Question: I've created a 'UITableView' using the presets using the 'UITableViewController' option in the 'New File' dialog. I set the style to grouped using the Interface Builder.
However, the table always shows up in 'plain style'.
The data source consists of two sections with two items each and a section header. It all shows up OK, but the style is wrong. Via 'NSLog' I validated that the style is really set to plain at runtime. Am I missing something?
EDIT: Here my code. As I mentioned the 'NSLog' calls return the expected values.
'''
@implementation EventTableView
@synthesize tableView = _tableView;
- (id)initWithStyle:(UITableViewStyle)style
{
self = [super initWithStyle:style];
return self;
}
- (void)didReceiveMemoryWarning
{
[super didReceiveMemoryWarning];
}
#pragma mark - View lifecycle
- (void)viewDidLoad
{
[super viewDidLoad];
[[self navigationItem] setTitle:@"Events"];
self.clearsSelectionOnViewWillAppear = YES;
NSLog(@"Table view style: %@.", (self.tableView.style == UITableViewStylePlain ? @"Plain" : @"Grouped"));
}
- (void)viewDidUnload
{
[super viewDidUnload];
}
- (void)viewWillAppear:(BOOL)animated
{
[super viewWillAppear:animated];
}
- (void)viewDidAppear:(BOOL)animated
{
[super viewDidAppear:animated];
}
- (void)viewWillDisappear:(BOOL)animated
{
[super viewWillDisappear:animated];
}
- (void)viewDidDisappear:(BOOL)animated
{
[super viewDidDisappear:animated];
}
- (BOOL)shouldAutorotateToInterfaceOrientation:(UIInterfaceOrientation)interfaceOrientation
{
// Return YES for supported orientations
return (interfaceOrientation == UIInterfaceOrientationPortrait);
}
#pragma mark - Table view data source
- (NSInteger)numberOfSectionsInTableView:(UITableView *)tableView
{
if (_appDelegate == nil) {
_appDelegate = (MyAppDelegate *) [[UIApplication sharedApplication] delegate];
}
return _appDelegate.model.eventSections.count;
}
- (NSInteger)tableView:(UITableView *)tableView numberOfRowsInSection:(NSInteger)section
{
Section* eventSection = [_appDelegate.model.eventSections objectAtIndex:section];
NSInteger result = [eventSection getCountAsInteger];
if (eventSection != nil && result >= 0) {
NSLog(@"Got %d rows in event section %d.", result, section);
return result;
} else {
NSLog(@"Can't get event section row count. Defaulting to 0.");
return 0;
}
}
- (UITableViewCell *)tableView:(UITableView *)tableView cellForRowAtIndexPath:(NSIndexPath *)indexPath
{
static NSString *CellIdentifier = @"EventCell";
UITableViewCell *cell = [tableView dequeueReusableCellWithIdentifier:CellIdentifier];
if (cell == nil) {
cell = [[[UITableViewCell alloc] initWithStyle:UITableViewCellStyleDefault reuseIdentifier:CellIdentifier] autorelease];
}
// Configure the cell...
cell.textLabel.text = @"Test";
return cell;
}
- (NSString *)tableView:(UITableView *)tableView titleForHeaderInSection:(NSInteger)section
{
Section* eventSection = [_appDelegate.model.eventSections objectAtIndex:section];
return eventSection.name;
}
#pragma mark - Table view delegate
- (void)tableView:(UITableView *)tableView didSelectRowAtIndexPath:(NSIndexPath *)indexPath
{
NSLog(@"Pressed row...");
}
@end
'''
EDIT: To help things, I included a screenshot of the 'Interface Builder' (style set to 'group').

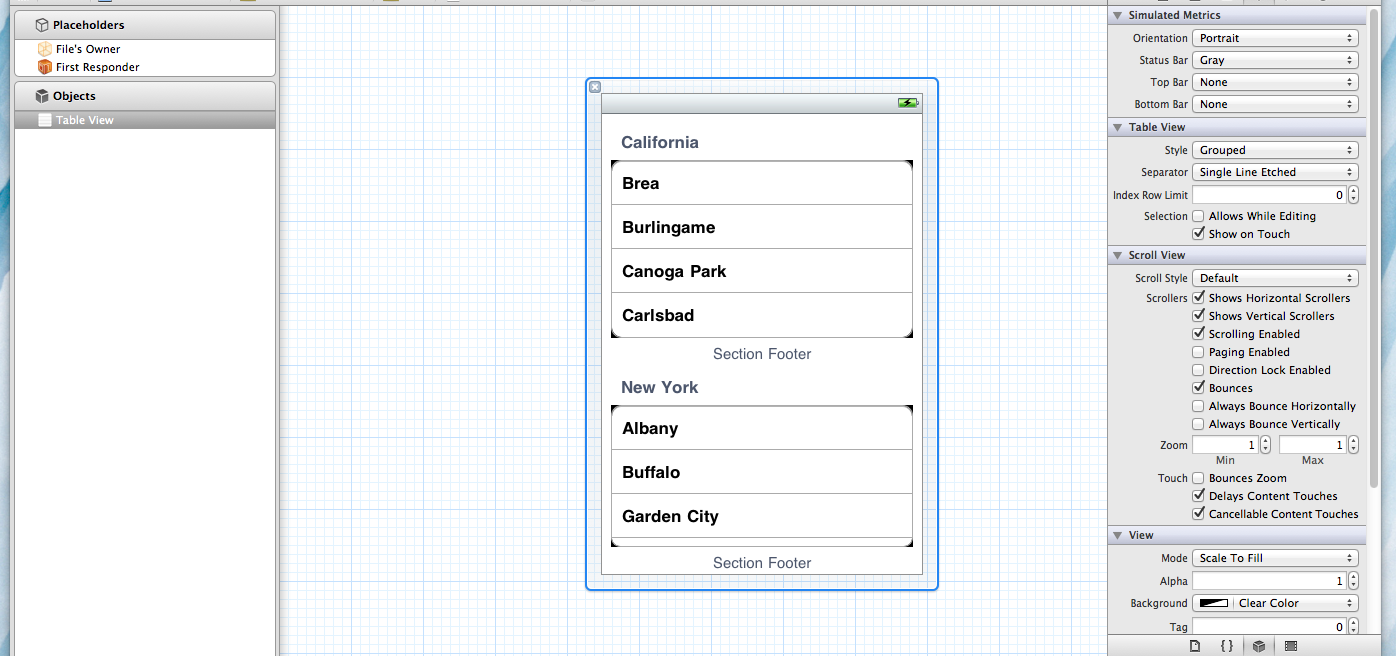
Answer: That's really crazy. I found a kind of a work around.
I added a standard 'UIViewController' and implemented the protocols 'UITableViewDelegate' and 'UITableViewDataSource' on it.
In the XIB/NIB I removed the standard 'UIView' and added a 'UITableView'. I connected the view's outlets 'datasource' and 'delegate' to the File Owner object and the File Owner's view outlet to the 'UITableView'.
Now I am able to set the style of the table to grouped. Everything works great so far. However, I don't get what's really different to using a 'UITableViewController'...